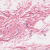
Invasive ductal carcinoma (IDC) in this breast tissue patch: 0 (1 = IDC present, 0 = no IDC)